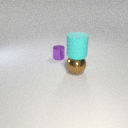
large brown metal sphere below large cyan rubber cylinder